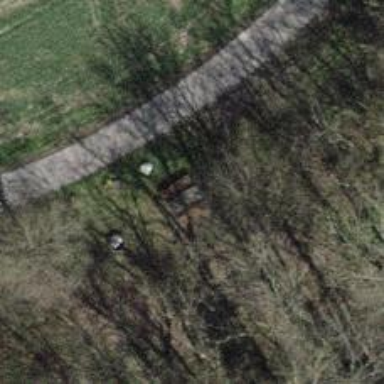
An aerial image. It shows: Picnic table located in leisure land area.